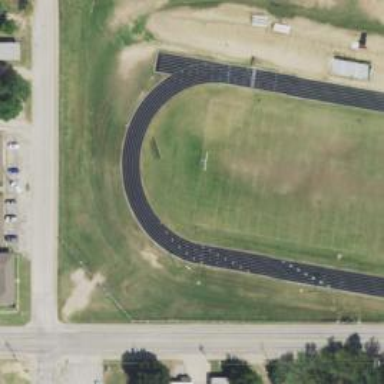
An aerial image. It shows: Track on asphalt surface for leisure land.